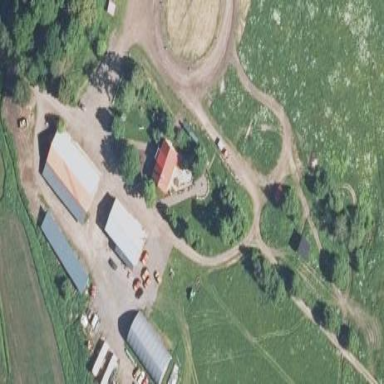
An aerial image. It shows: Farmyard area.